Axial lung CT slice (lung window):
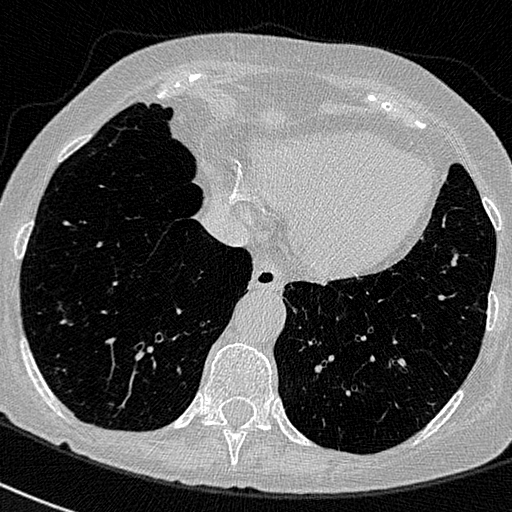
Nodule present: no